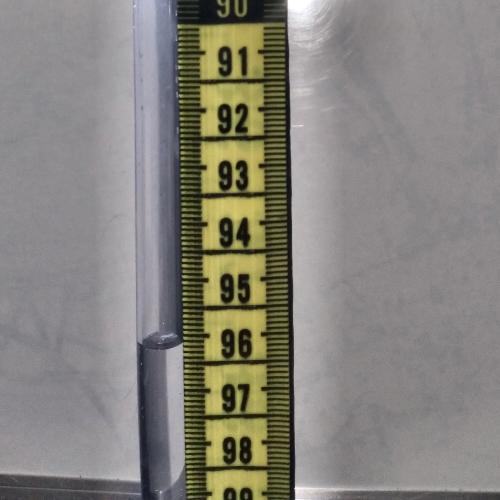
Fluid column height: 96.1 cm